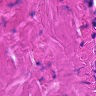
Metastatic tissue present: no